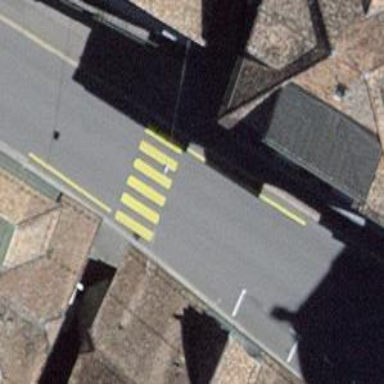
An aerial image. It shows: Zebra crossing on the road.